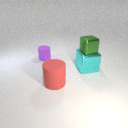
small purple rubber cylinder behind large cyan metal cube